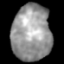
Tissue: lung
Cell type: Others
Senescence score: 0.2124
Nuclear area (px): 2160
Mean DAPI intensity: 150.719